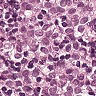
Metastatic tissue present: yes